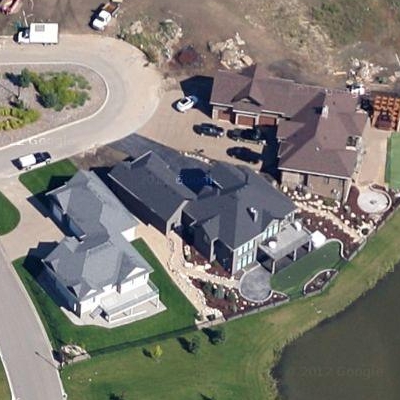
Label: fResident